Question: I have a view that simply shows the "Teaser" display type of two different Content Type records, we'll say they are Article and Page.
My Article CT has some simple fields that are shown.
My Page CT has a few fields, but also an Entity Reference field (unlimited entries). The Entity Reference field points to other Article nodes.
My View then, as expected, shows each record's Teaser display and of course when a Page record references another Article record, that Article's teaser is shown as part of the Page teaser.
This is great. The problem is, I do not want to show duplicate Article teasers. That means, if a Page references an Article, I don't want to show that same Article teaser as an individual listing.
Think of it like this, I have these Articles:
1. Article 1
2. Article 2
3. Article 3
And I have these Pages:
1. Page 4
2. Page 5
3. Page 6
Page 4 points -> at Article 1 and Article 2
Page 6 points -> at Article 2
- - - - - - - - -
- - - - - - -
EDIT: Here's a quick diagram of what I'm trying to do. This is using "Content" instead of "Fields" for the View by the way, since there's unequal fields in the View of the two CTs.

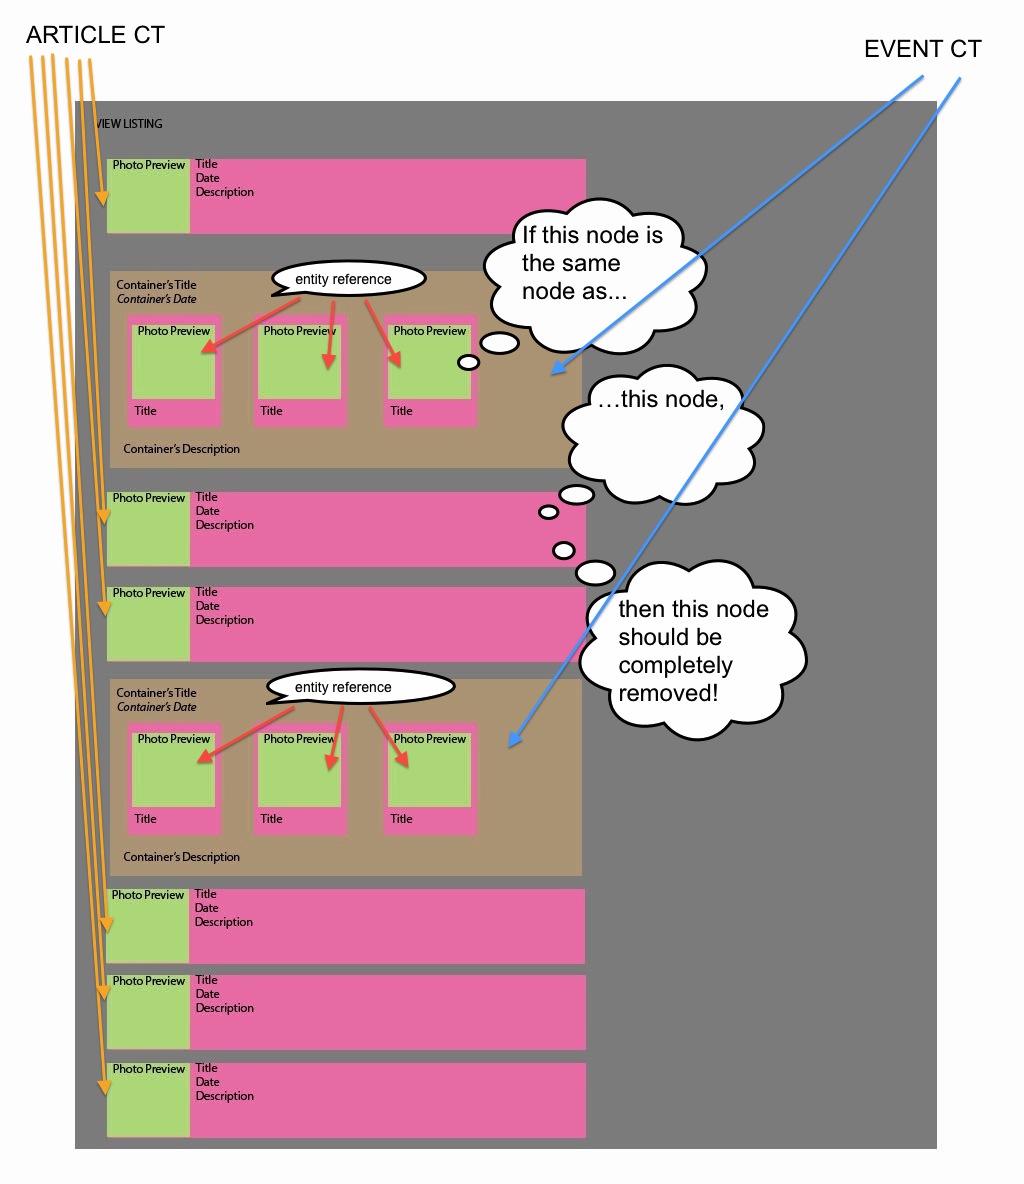
Answer: I ended up knocking this out by making use of the Corresponding Entity Reference module (CER). This creates a 2-way relationship that is sync'd between the parent<->child. Using that, I could simply filter all children which have a parent from the View.